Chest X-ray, AP view. Patient: 42 years old, sex F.
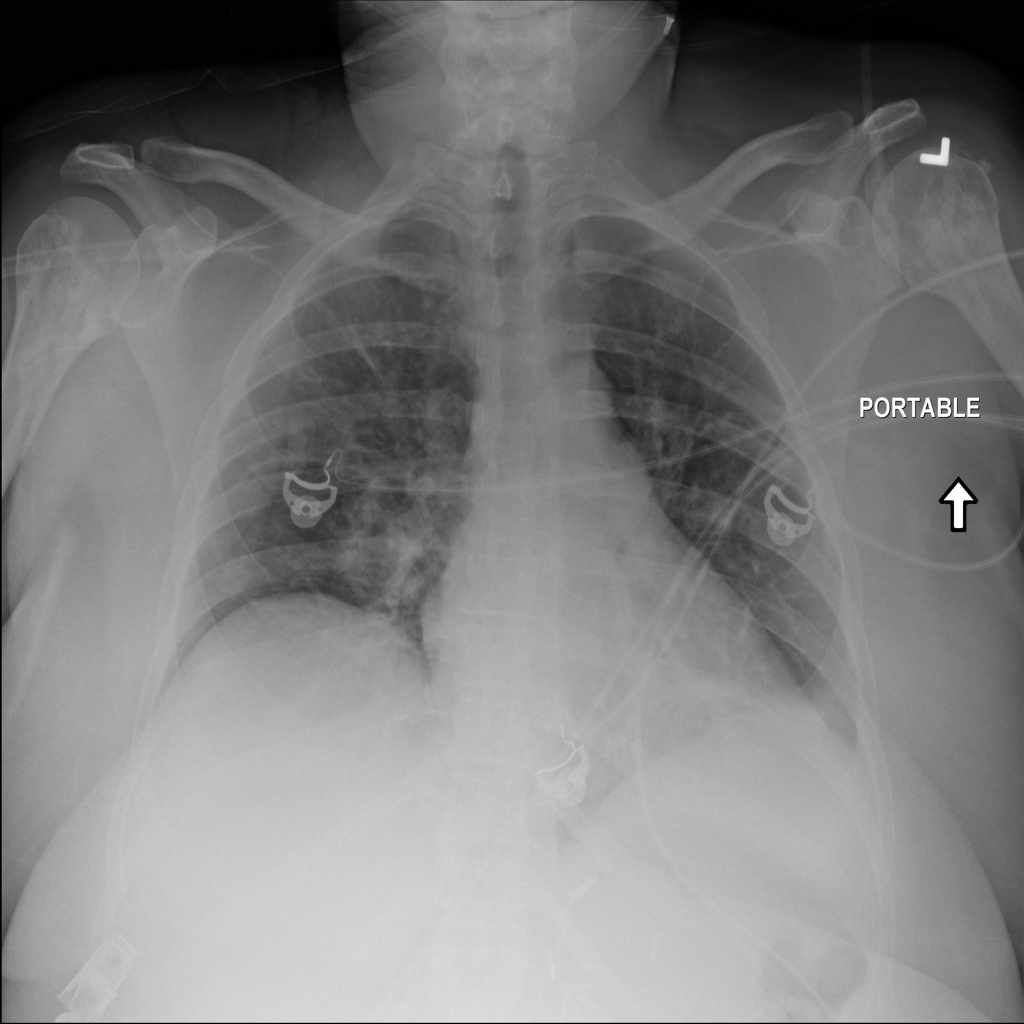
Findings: Atelectasis